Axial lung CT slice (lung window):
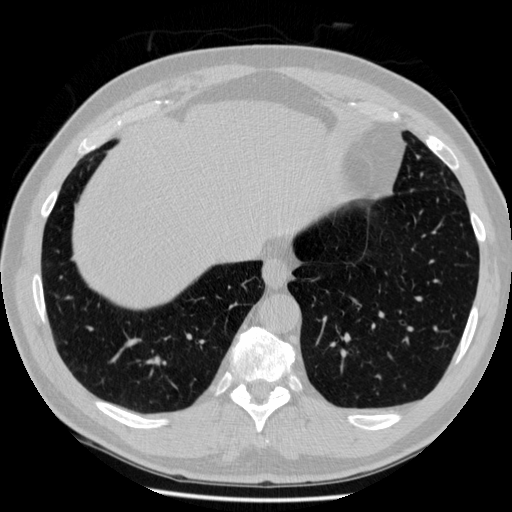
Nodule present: no